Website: bh-photo
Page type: address-validator
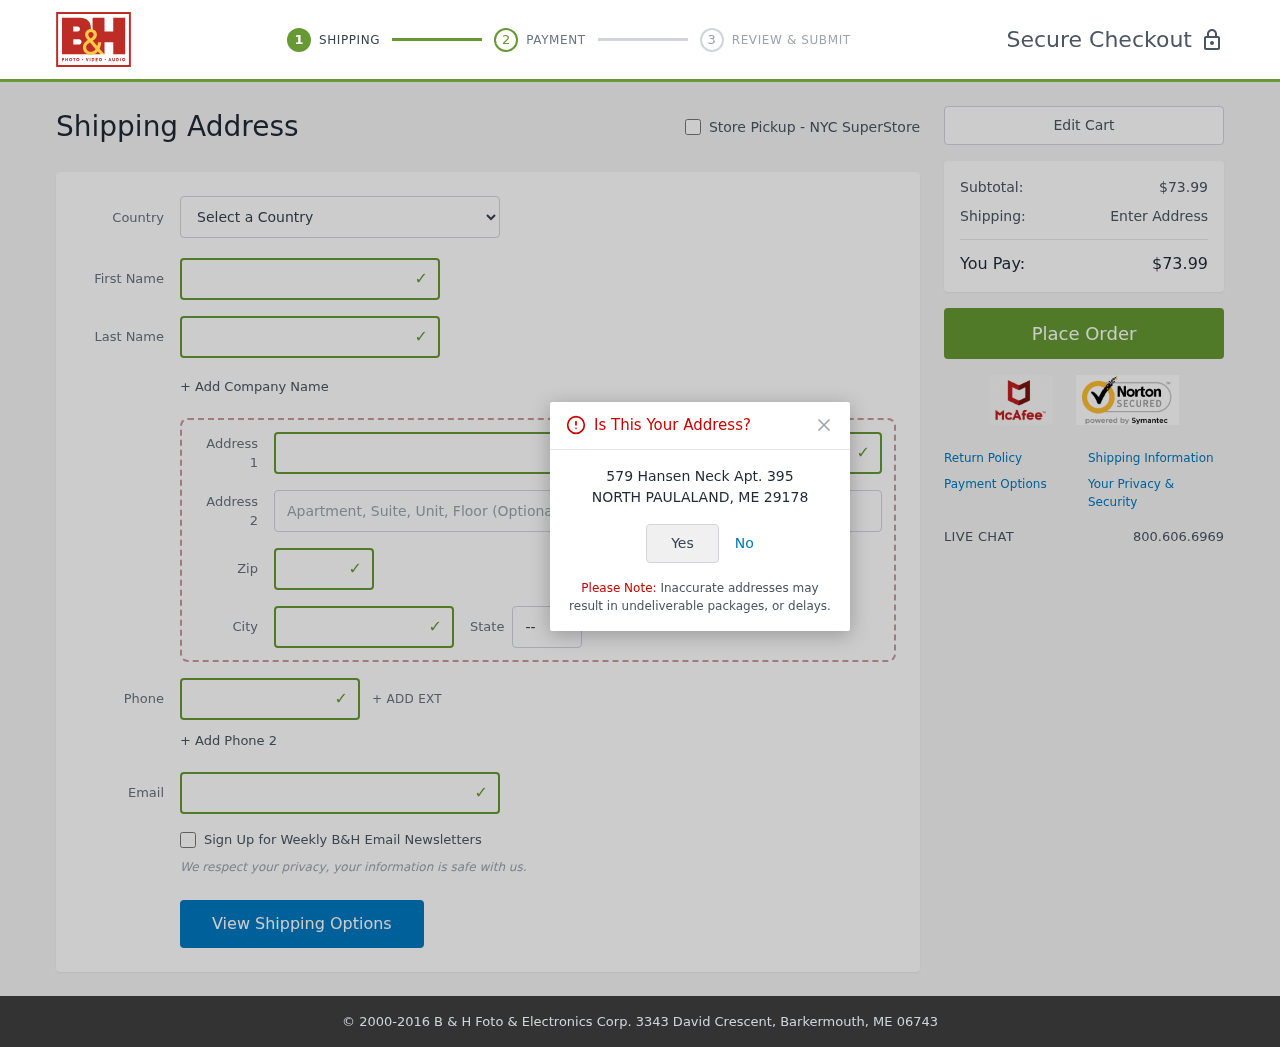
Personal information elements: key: PII_CITY
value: North Paulaland
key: PII_COUNTRY
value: United States
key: PII_EMAIL
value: patrick_watson@gmail.com
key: PII_FIRSTNAME
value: Patrick
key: PII_LASTNAME
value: Watson
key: PII_PHONE
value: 9668981912
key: PII_POSTCODE
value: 29178
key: PII_STATE_ABBR
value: ME
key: PII_STREET
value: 579 Hansen Neck Apt. 395
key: PII_CITY_CONFIRM
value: NORTH PAULALAND
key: PII_POSTCODE_FULL
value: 29178
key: PII_POSTCODE_NUMERIC
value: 29178
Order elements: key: ORDER_SUBTOTAL
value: $73.99
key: ORDER_TOTAL
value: $73.99